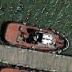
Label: civil